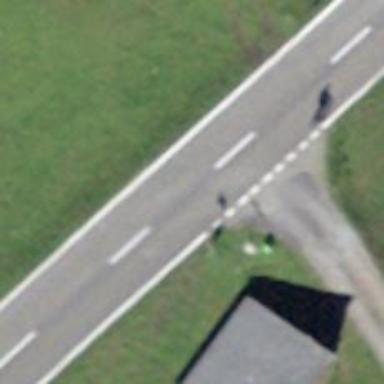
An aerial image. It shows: Bus stop with designated public transport stop position.